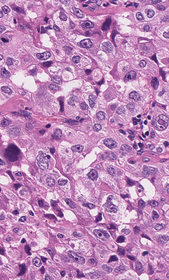
Tumor epithelial tissue: yes
Tumor-associated stroma tissue: no
Normal tissue: no